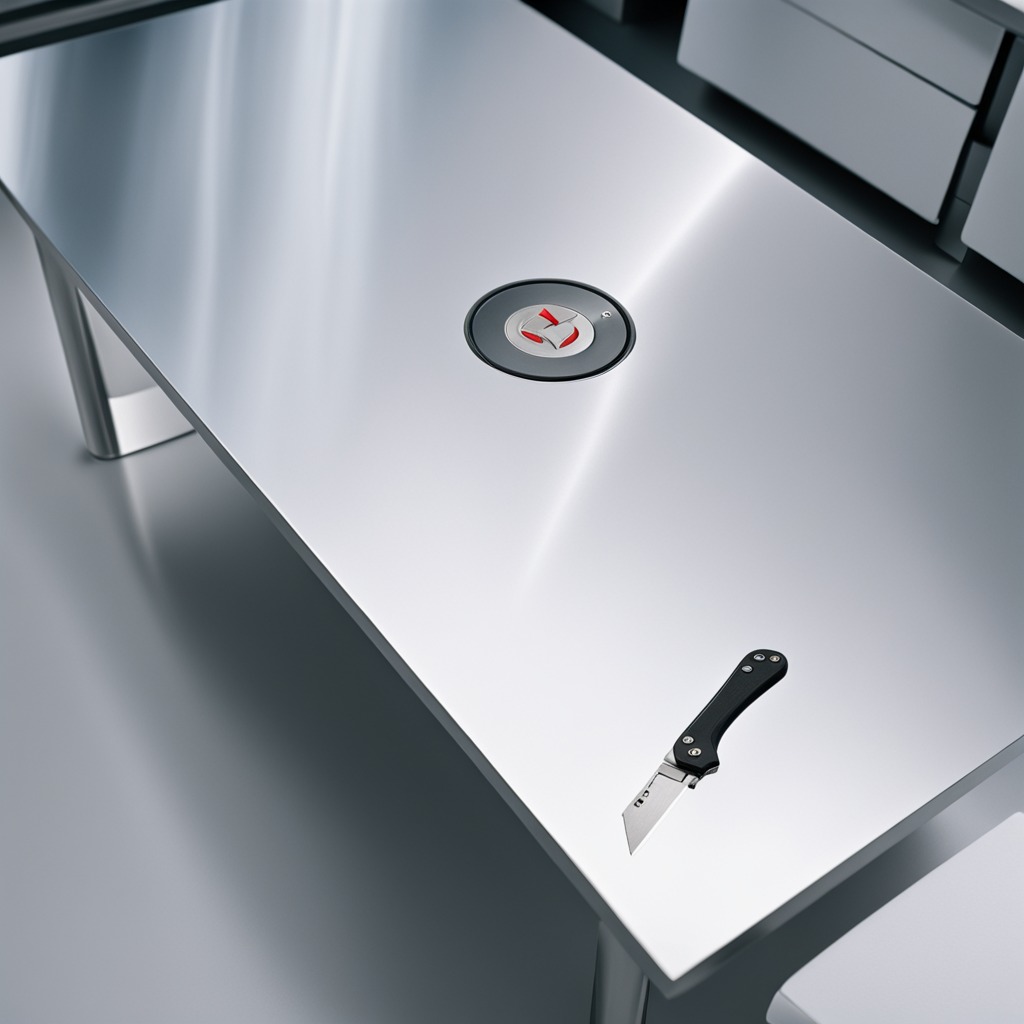
A utility knife lies on a stainless steel table in a high-end prototyping lab.